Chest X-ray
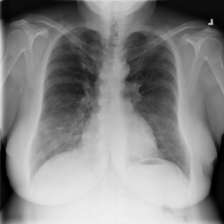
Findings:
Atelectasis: negative
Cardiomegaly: negative
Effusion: negative
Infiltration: negative
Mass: negative
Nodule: negative
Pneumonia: negative
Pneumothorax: negative
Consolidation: negative
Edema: negative
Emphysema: negative
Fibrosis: negative
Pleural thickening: negative
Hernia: negative